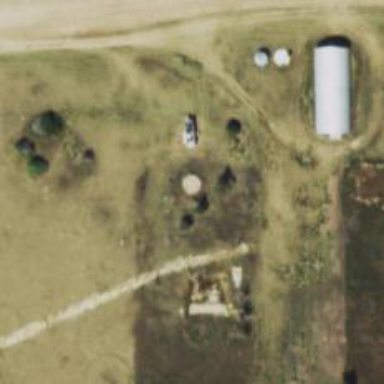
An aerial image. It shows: Silo.